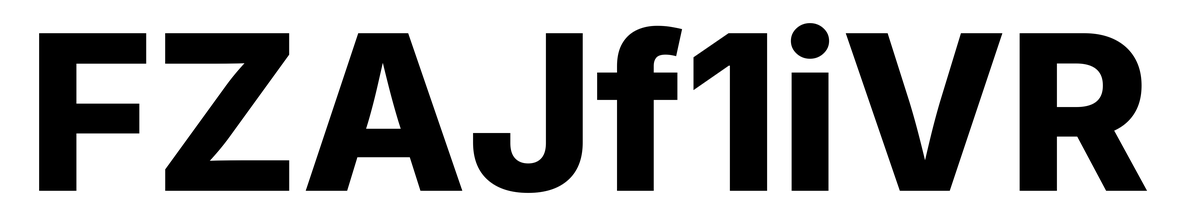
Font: Inter_ExtraBold